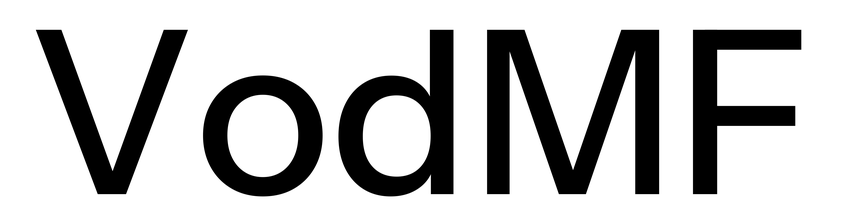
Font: InstrumentSans_Medium